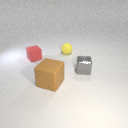
large brown rubber cube in front of small red rubber cube